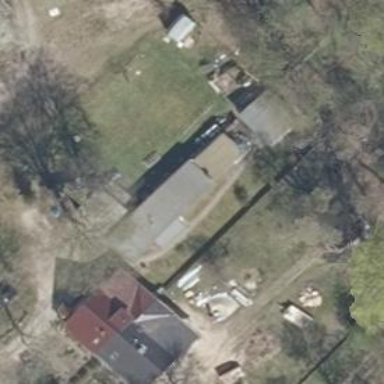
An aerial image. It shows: Shed.